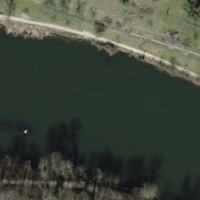
EUNIS habitat code: 15
Species observed at this site:
Pholidoptera griseoaptera
Gryllus campestris